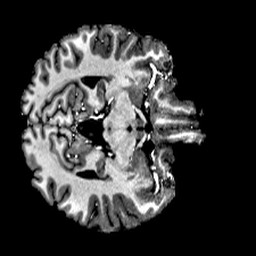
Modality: T1w
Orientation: axial
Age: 37
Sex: male
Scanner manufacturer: siemens
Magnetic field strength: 6.98 T
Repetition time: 6 s
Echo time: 0.00302 s